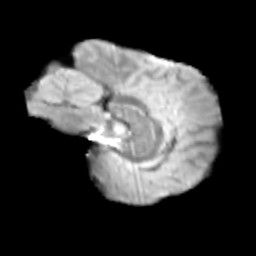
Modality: T2w
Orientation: sagittal
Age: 12
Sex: male
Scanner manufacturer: siemens
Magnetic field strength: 3 T
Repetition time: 3.8 s
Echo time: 0.07 s